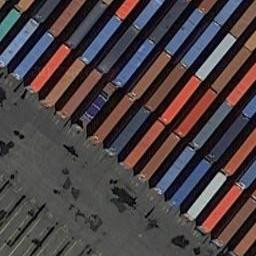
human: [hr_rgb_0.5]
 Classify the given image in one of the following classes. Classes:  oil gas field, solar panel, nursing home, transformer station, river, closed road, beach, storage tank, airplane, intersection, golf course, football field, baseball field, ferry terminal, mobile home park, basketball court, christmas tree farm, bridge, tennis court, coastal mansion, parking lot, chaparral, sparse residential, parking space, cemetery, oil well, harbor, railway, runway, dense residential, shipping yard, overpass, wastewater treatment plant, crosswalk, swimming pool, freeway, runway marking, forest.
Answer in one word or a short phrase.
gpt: shipping yard